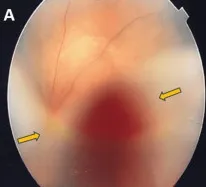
Color fundus photography . . Color fundus photography (A) showed retinal detachment from the optic disc to the macula. (arrows in A).
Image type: ophthalmic_imaging (fundus_photograph)